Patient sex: F
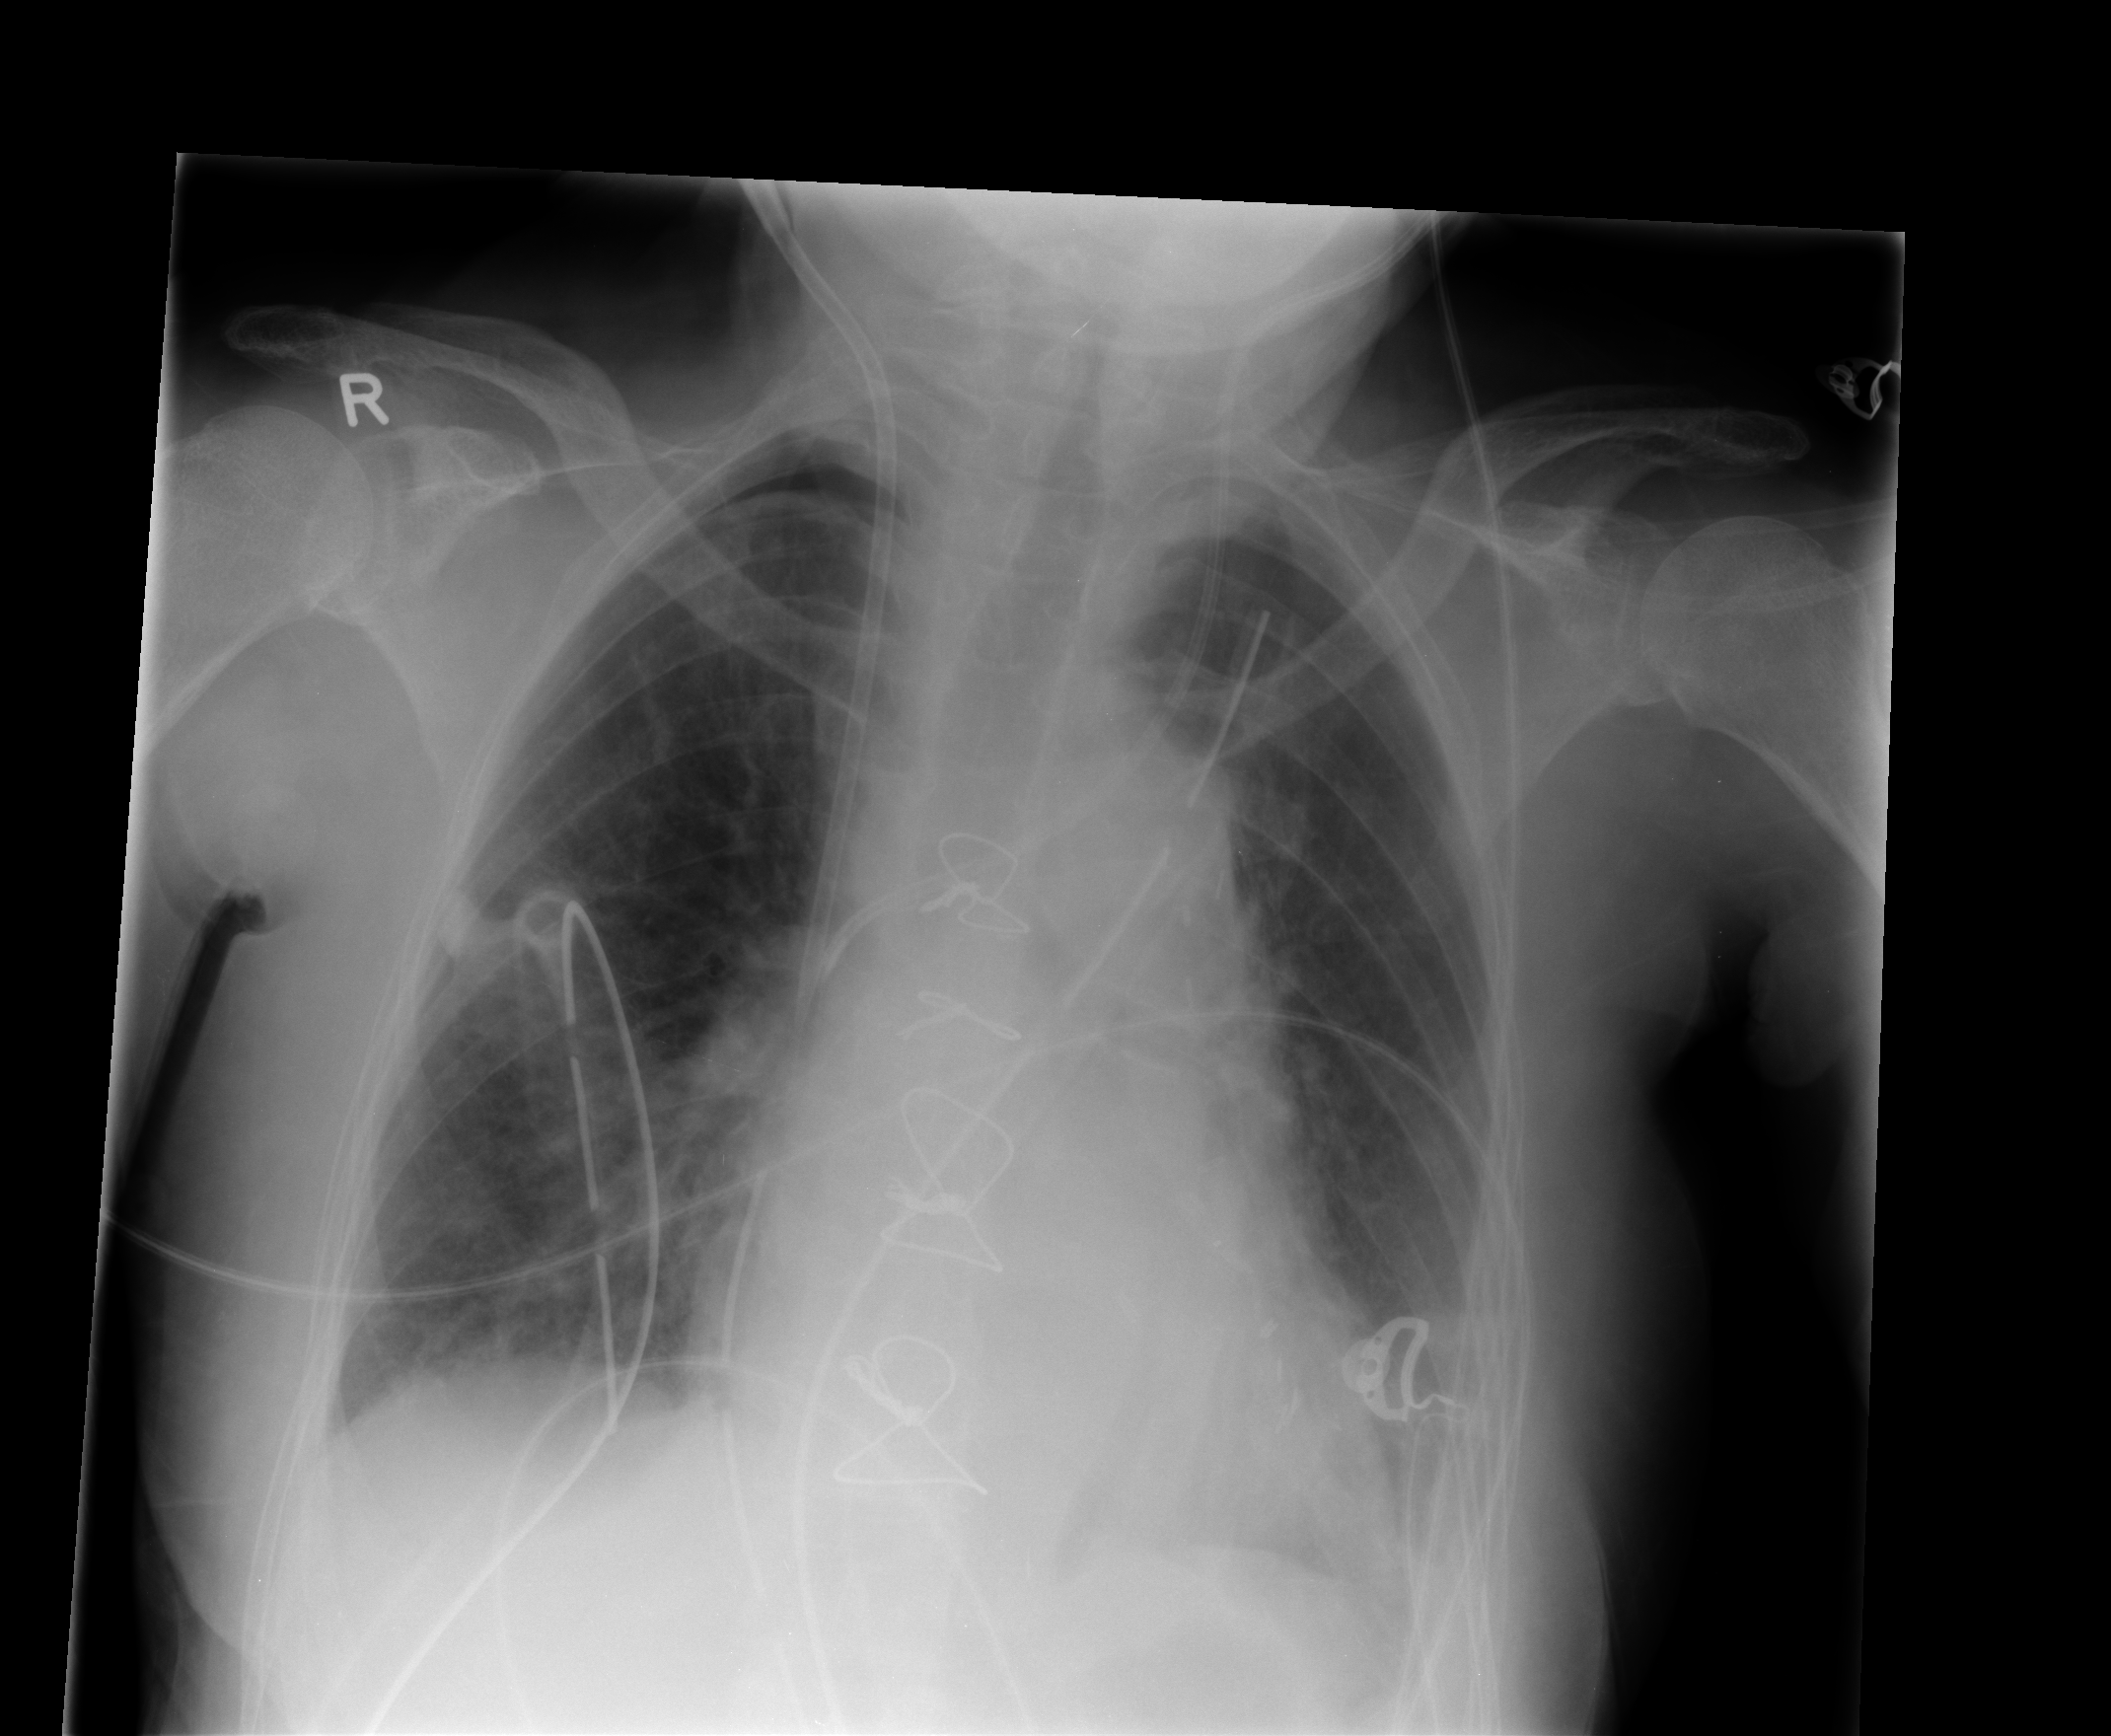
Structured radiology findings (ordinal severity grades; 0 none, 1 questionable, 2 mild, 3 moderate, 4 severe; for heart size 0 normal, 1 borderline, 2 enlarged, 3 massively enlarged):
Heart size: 0
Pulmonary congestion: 0
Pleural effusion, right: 0
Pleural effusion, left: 2
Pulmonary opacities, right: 0
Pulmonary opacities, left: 0
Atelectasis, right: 0
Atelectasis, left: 2